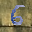
Label: 6